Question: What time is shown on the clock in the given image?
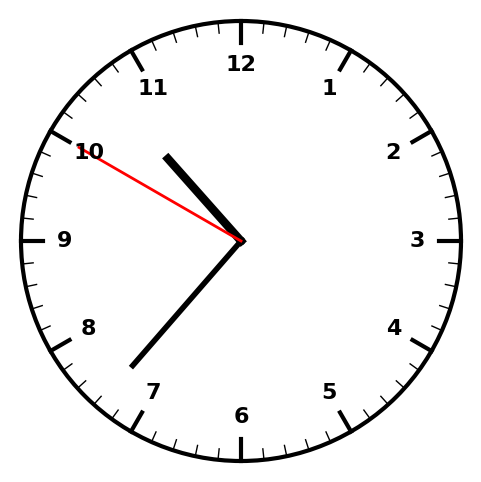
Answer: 10:36:50